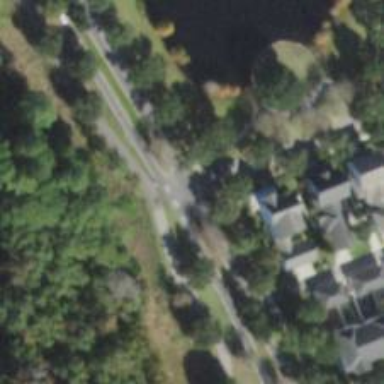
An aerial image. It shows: Residential road with asphalt surface and sidewalk on the left side.